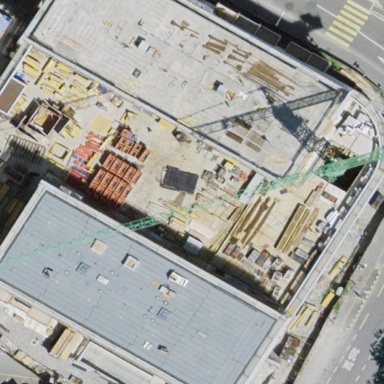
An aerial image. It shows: Building with flat roof.